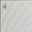
Piece: xx